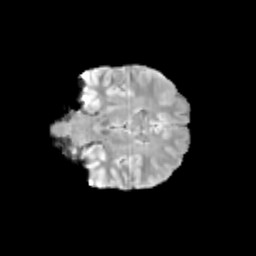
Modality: T2w
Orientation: coronal
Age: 11
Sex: female
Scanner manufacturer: siemens
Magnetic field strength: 3 T
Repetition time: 3.8 s
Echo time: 0.07 s